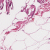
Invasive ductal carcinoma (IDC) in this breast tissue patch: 0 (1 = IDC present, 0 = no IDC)